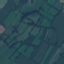
Land use / land cover class: Pasture